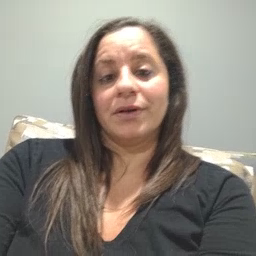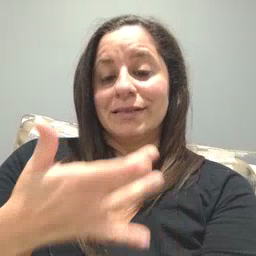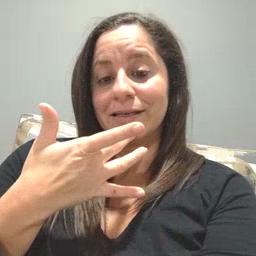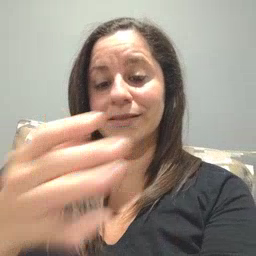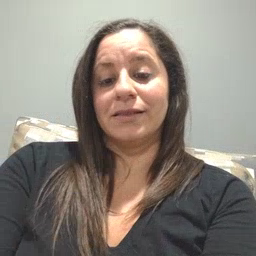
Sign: taste